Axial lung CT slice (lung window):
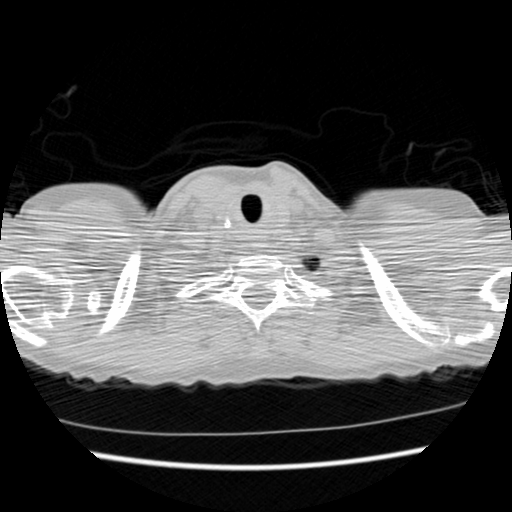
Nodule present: no